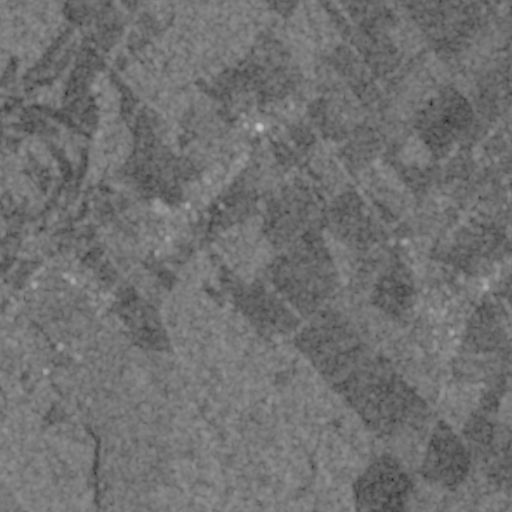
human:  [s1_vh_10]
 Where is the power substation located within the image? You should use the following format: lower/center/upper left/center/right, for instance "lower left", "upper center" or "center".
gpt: The power substation is located in the center right of the image.
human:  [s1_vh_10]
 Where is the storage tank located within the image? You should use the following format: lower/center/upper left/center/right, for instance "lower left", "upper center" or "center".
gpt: The storage tank is located in the lower left of the image.
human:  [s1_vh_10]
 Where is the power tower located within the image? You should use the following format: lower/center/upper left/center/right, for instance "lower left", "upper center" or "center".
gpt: There is no power tower in the image.

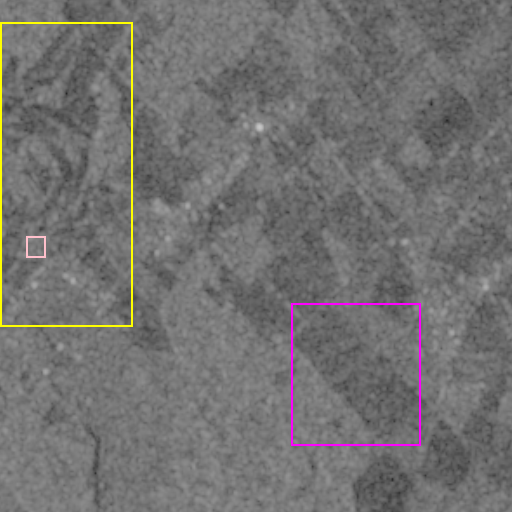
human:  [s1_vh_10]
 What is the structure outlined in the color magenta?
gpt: The structure outlined in magenta is a crop field.
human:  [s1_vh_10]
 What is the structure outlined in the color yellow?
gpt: The structure outlined in yellow is a park.
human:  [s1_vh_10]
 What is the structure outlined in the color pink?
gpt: The structure outlined in pink is a parking lot.
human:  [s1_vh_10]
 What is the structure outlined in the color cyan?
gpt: There is no cyan outline.